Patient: sex M, age 81
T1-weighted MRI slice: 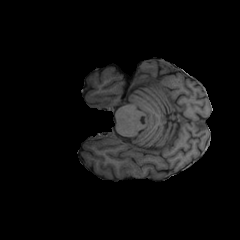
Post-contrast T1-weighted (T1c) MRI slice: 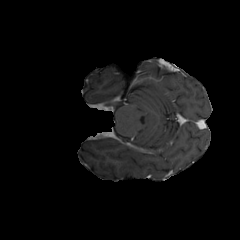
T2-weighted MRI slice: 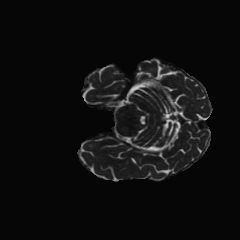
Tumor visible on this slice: no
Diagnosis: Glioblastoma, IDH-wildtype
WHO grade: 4